Question: I'm adding buttons to form with loop and i noticed adding click event handlers slowing down application too much. Later i tried mouse click event instead click event and it is working instantly.
This screenshot showing my test result:

Source code: <URL>
Results for 1000 event handler:
Click: 2892ms
MouseClick: 1ms
I can't figure out why Click event very slow.
Edit:
If i change build platform target to x64 or Any CPU, results changing:
Click: 5, MouseClick: 9
Look like x86 platform target causing this problem but still x64 results not good too compared to x86 MouseClick time (1ms).
Edit2:
I changed screenshot now it will show better result.
Edit3:
<URL>
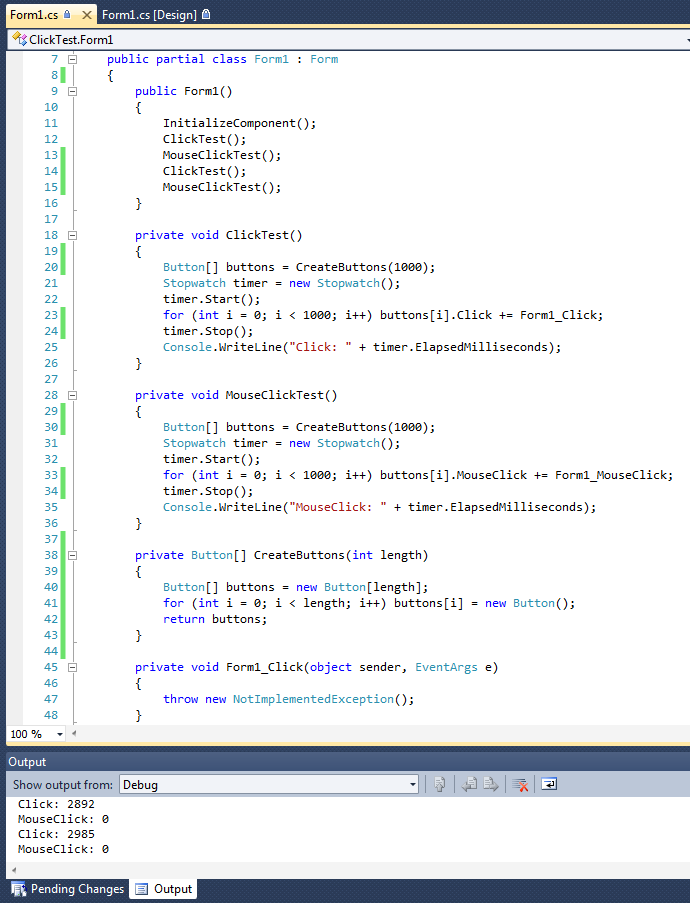
Answer: I repro, but it is specific to VS2010. There is no such behavior in VS2008, both execute in less than 1 tick. It also doesn't depend on the .NET version.
This looks like a defect in IntelliTrace, available in the Ultimate edition. Trying to dig deeper and turning unmanaged code debugging on removed the effect. Project + Properties, Debug tab, tick "Enable unmanaged code debugging". Also, running the program without the debugger (Ctrl+F5) removed the effect. The slam-dunk is Tools + Options, IntelliTrace, General, untick Enable to remove the effect.
I recommend you post your findings to connect.microsoft.com. You can reference this thread in your feedback report. Everything they need to know to diagnose the problem is available.
As noted, the workaround is to disable IntelliTrace. This is guaranteed to not be a problem on your customer's machine.